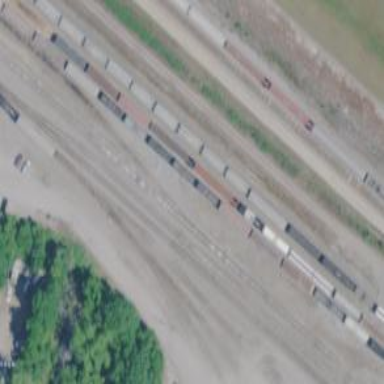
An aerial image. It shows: Railway yard used for servicing trains.